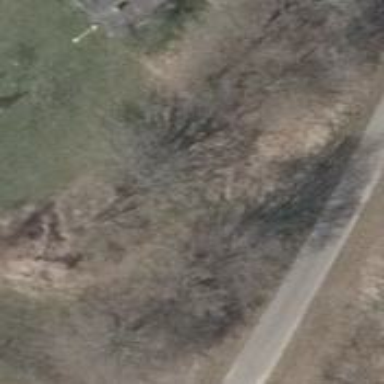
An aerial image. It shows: Deciduous broadleaved tree.